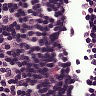
Metastatic tissue present: no